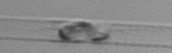
Label: Dactyliosolen_blavyanus